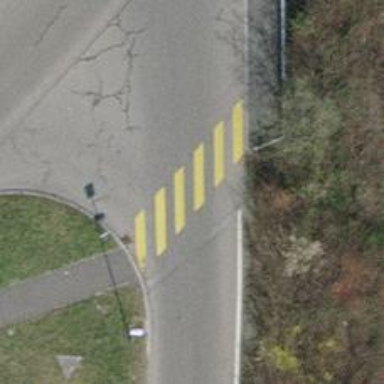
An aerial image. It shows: Marked crossing on footway.